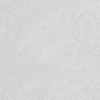
Atmospheric dust classification: dusty